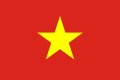
Flag of Vietnam